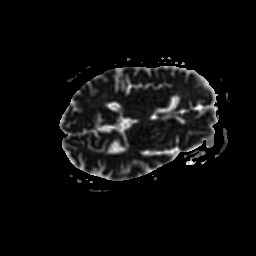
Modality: ADC
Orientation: axial
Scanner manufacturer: ge
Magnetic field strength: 1.5 T
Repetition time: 7.5 s
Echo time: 0.0968 s